Question: The picture describes a maze problem, where green is the starting position and red is the end point. Find the length of the shortest path.
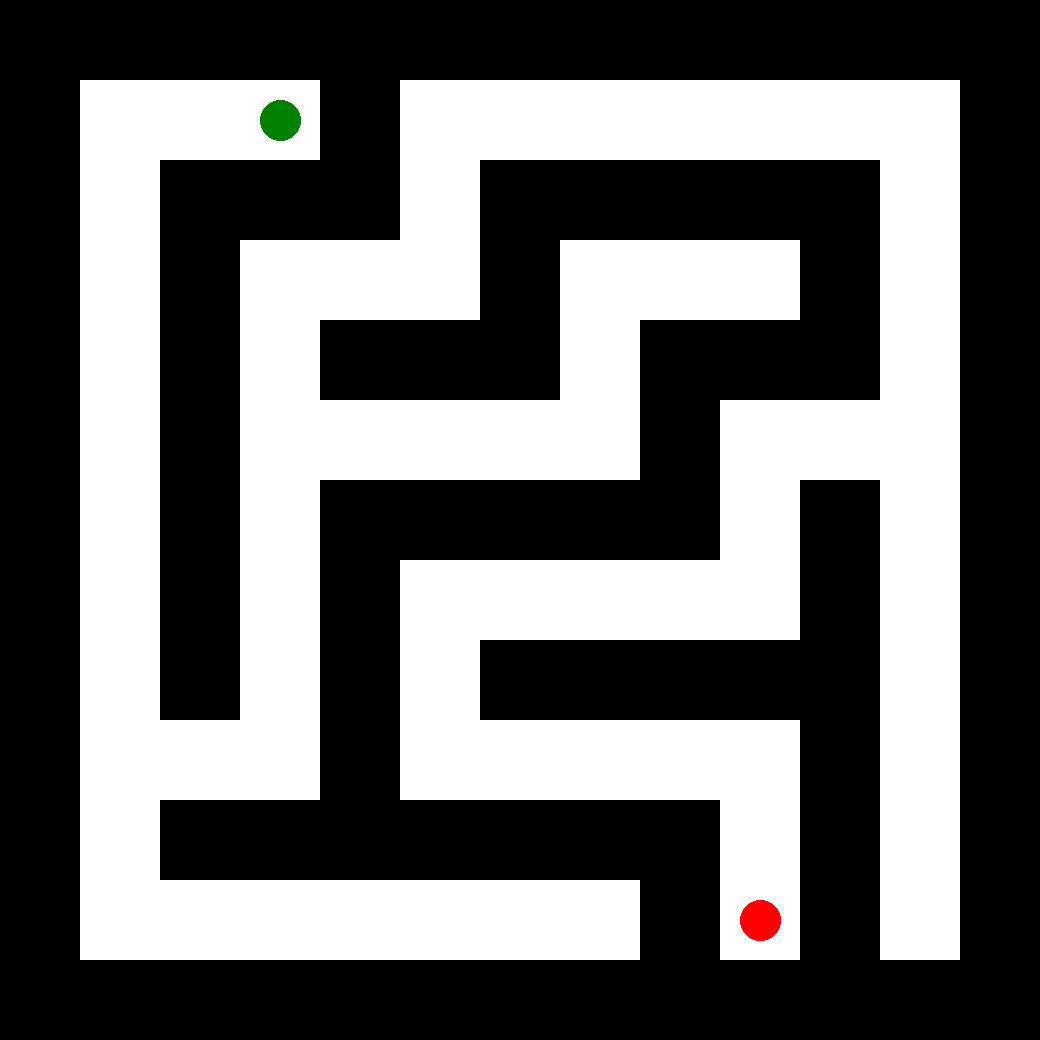
Answer: 48